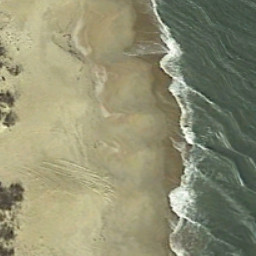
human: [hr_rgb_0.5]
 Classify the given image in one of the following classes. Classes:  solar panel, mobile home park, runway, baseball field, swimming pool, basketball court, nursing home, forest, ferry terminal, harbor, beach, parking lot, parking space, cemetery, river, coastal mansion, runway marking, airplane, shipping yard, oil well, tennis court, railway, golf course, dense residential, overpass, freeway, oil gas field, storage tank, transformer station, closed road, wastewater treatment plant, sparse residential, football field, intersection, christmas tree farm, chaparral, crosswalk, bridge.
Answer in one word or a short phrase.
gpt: beach